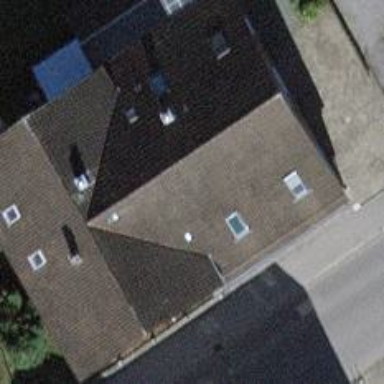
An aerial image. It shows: Semidetached house.